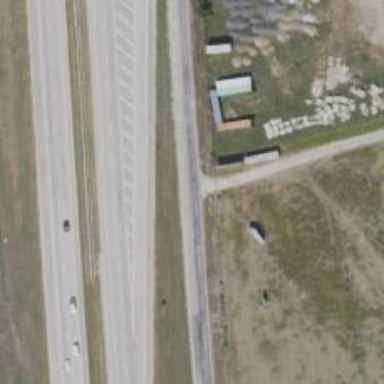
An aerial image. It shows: Tertiary road with frontage road along it.